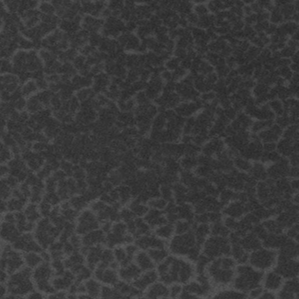
Label: frost